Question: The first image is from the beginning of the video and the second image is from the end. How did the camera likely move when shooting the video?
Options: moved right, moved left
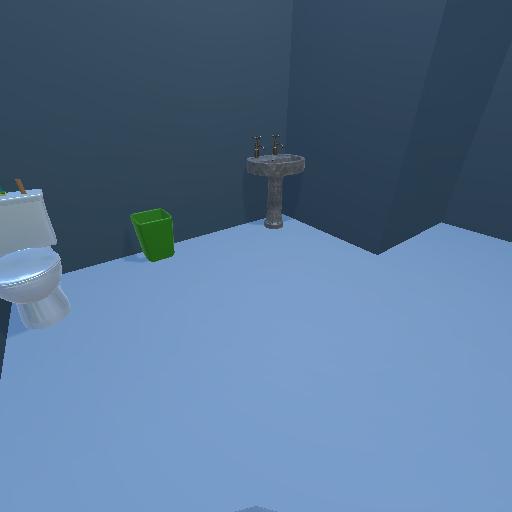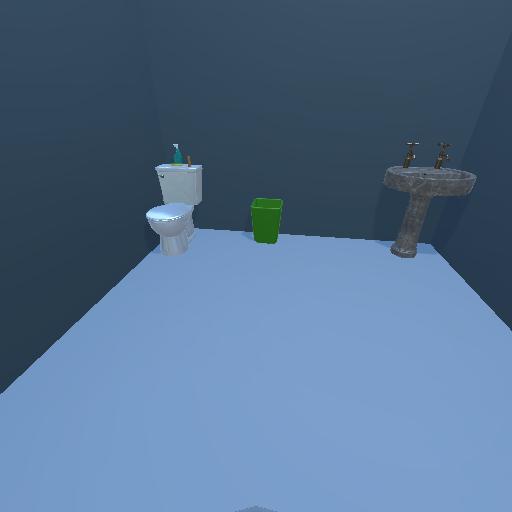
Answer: moved right